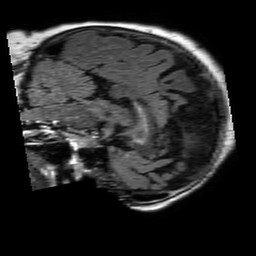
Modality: FLAIR
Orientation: sagittal
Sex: female
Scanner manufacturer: philips
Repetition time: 11 s
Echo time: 0.125 s